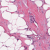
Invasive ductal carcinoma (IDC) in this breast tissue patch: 1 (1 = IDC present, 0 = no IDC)